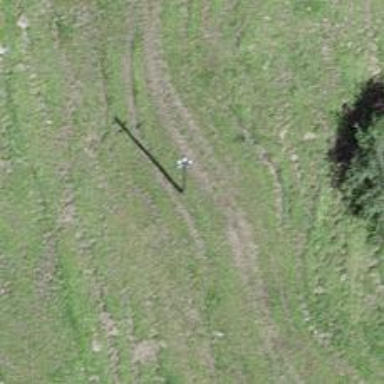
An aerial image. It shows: Power pole.